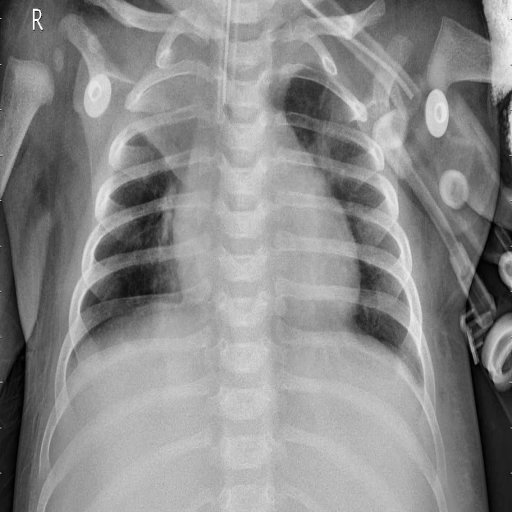
Finding: PNEUMONIA